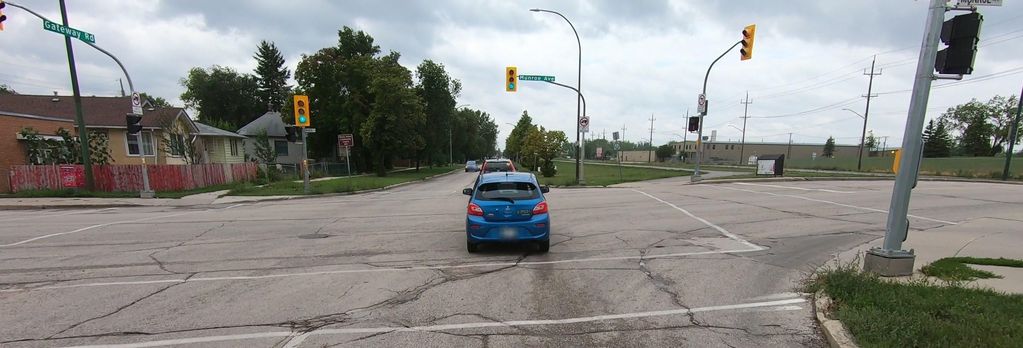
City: winnipeg